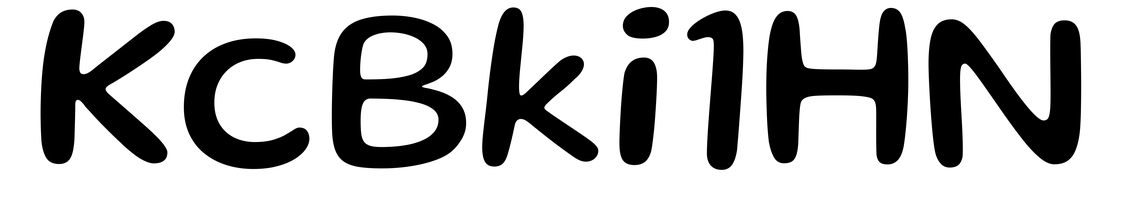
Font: Gluten_Regular